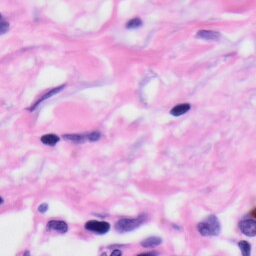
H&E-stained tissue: Skin